Aerial crown-view tile of a tropical tree (Barro Colorado Island, Panama), acquired 20250512:
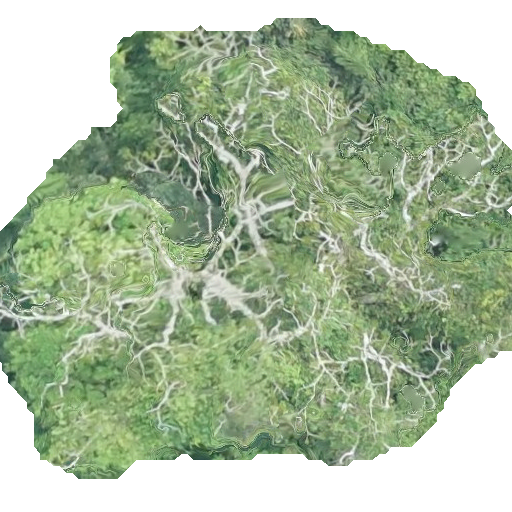
Species: Pseudobombax septenatum
GBIF accepted scientific name: Pseudobombax septenatum
Crown area: 279.687 m²